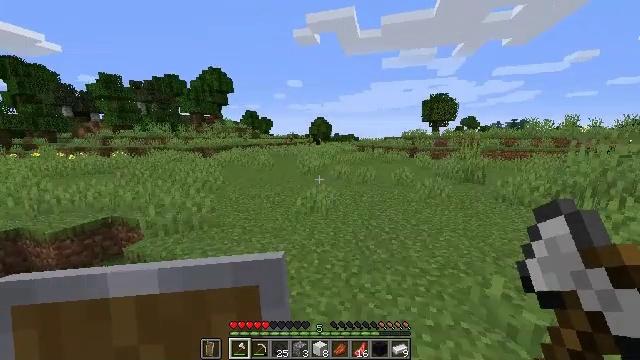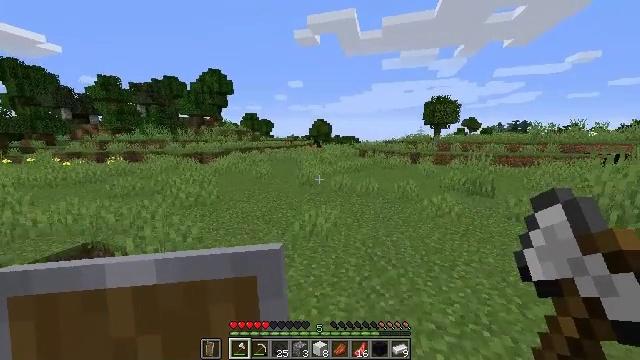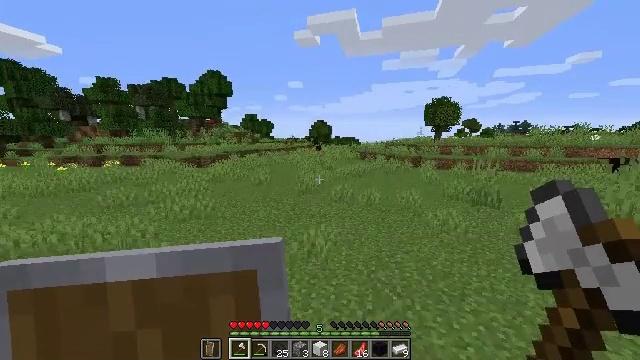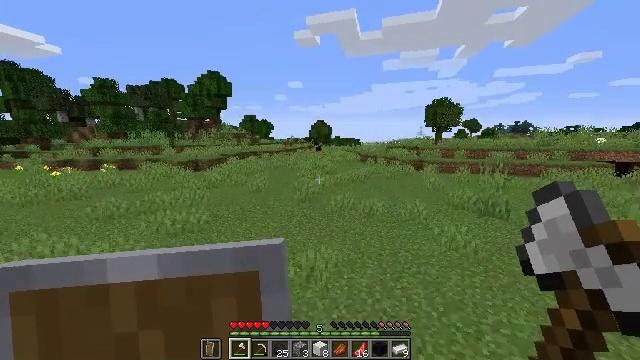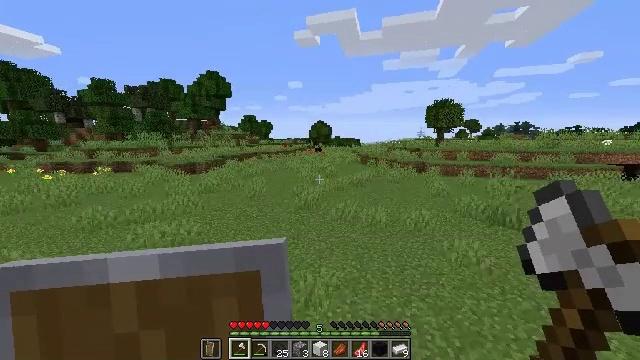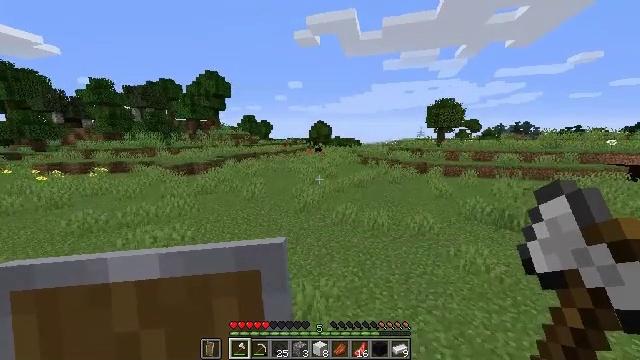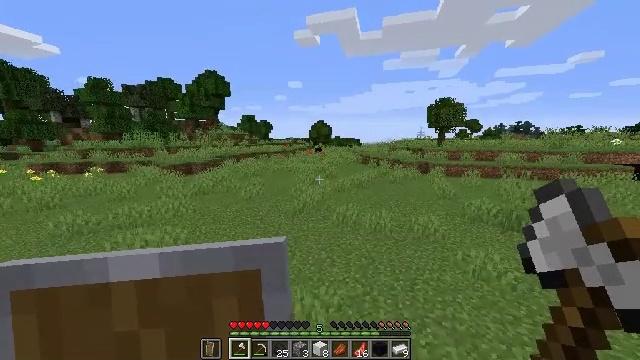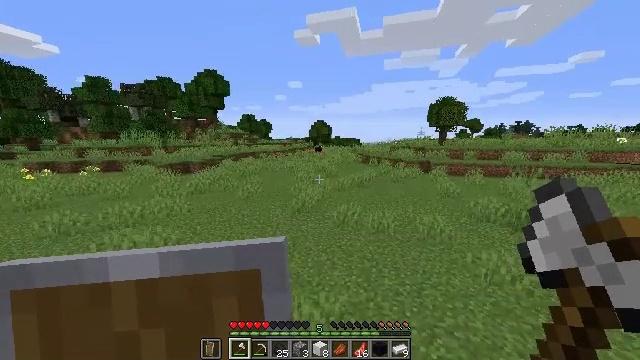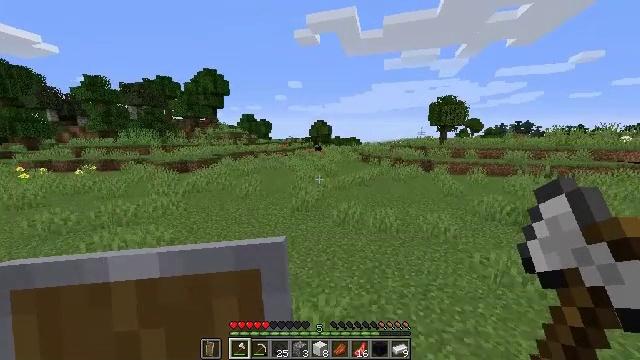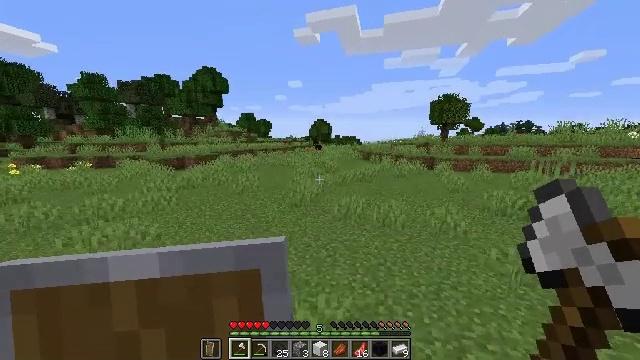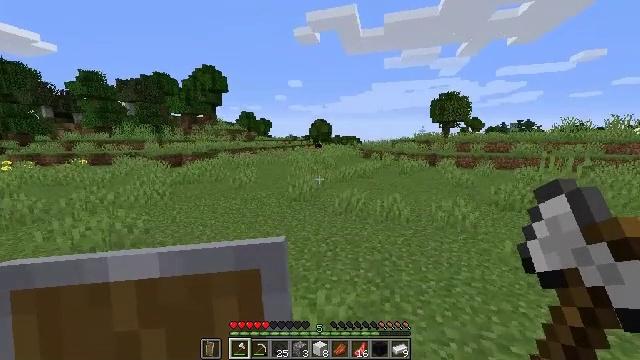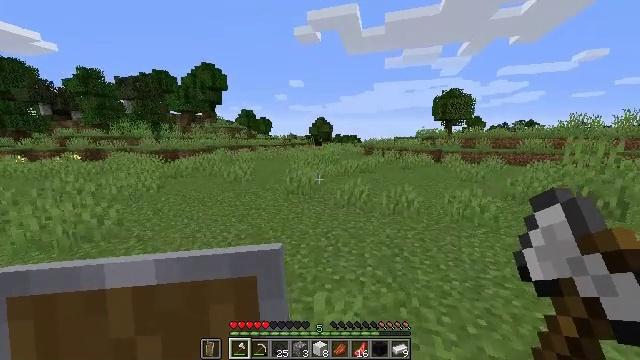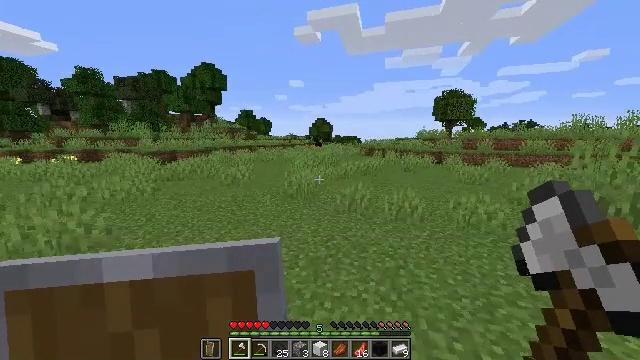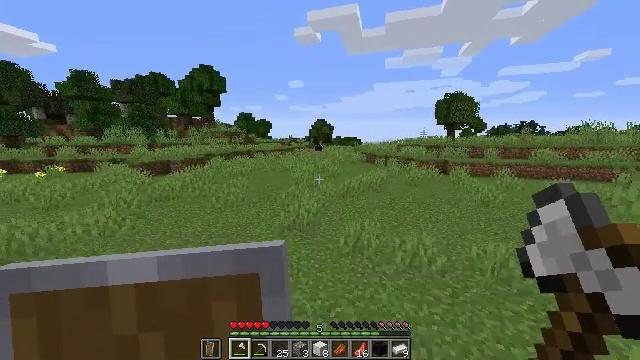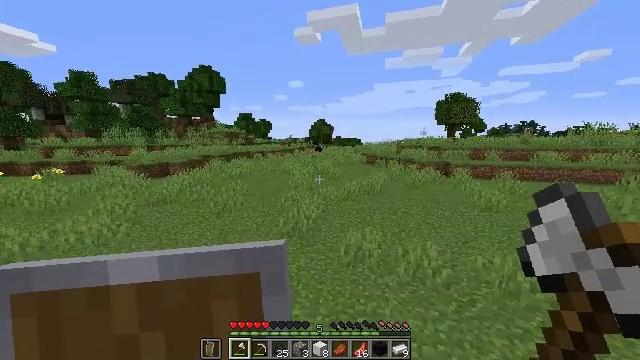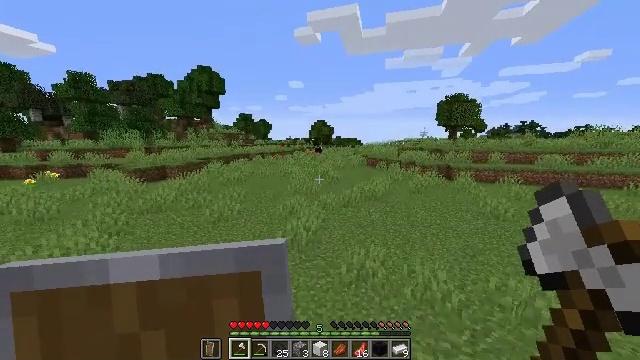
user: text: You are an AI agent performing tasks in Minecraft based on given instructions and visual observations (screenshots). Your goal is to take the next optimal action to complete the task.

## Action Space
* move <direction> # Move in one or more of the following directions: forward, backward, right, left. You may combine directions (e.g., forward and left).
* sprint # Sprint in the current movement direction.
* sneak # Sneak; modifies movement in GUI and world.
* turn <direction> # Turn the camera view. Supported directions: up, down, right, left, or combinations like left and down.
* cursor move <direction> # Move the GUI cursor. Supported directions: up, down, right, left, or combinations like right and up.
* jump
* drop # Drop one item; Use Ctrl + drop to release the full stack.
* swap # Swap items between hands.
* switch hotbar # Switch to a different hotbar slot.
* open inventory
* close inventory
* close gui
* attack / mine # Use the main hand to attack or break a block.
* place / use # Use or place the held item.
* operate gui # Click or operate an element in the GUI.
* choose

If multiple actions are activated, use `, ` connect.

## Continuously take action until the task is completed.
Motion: motion action
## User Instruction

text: Hunt animals.
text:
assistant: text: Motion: move forward, sprint, jump
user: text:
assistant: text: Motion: move forward, sprint, jump
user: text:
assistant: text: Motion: move forward, sprint, jump
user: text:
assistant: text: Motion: move forward, sprint, jump
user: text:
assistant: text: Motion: move forward, sprint, jump
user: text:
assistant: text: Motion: move forward, sprint, jump
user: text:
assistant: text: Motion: move forward, sprint, jump
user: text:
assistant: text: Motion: move forward, sprint, jump
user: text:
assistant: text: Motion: move forward, sprint, jump
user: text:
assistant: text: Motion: move forward, sprint, jump
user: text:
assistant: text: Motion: move forward, sprint, jump
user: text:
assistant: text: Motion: move forward, sprint, jump
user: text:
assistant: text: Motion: move forward, sprint, jump
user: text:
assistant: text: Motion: move forward, sprint, jump
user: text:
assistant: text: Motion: move forward, sprint, jump
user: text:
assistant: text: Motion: move forward, sprint, jump
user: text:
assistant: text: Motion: move forward, sprint, jump
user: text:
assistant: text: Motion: move forward, sprint, jump
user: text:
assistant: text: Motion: move forward, sprint, jump
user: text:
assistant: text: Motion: move forward, sprint, jump
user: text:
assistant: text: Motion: move forward, sprint, jump
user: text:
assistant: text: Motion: move forward, sprint, jump
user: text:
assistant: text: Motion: move forward, sprint, jump
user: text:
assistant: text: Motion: move forward, sprint, jump
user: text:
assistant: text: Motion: move forward, sprint, jump
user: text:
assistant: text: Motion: move forward, sprint, jump
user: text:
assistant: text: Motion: move forward, sprint, jump
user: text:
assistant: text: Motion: move forward, sprint, jump
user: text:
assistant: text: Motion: move forward, sprint, jump
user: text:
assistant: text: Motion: move forward, sprint, jump